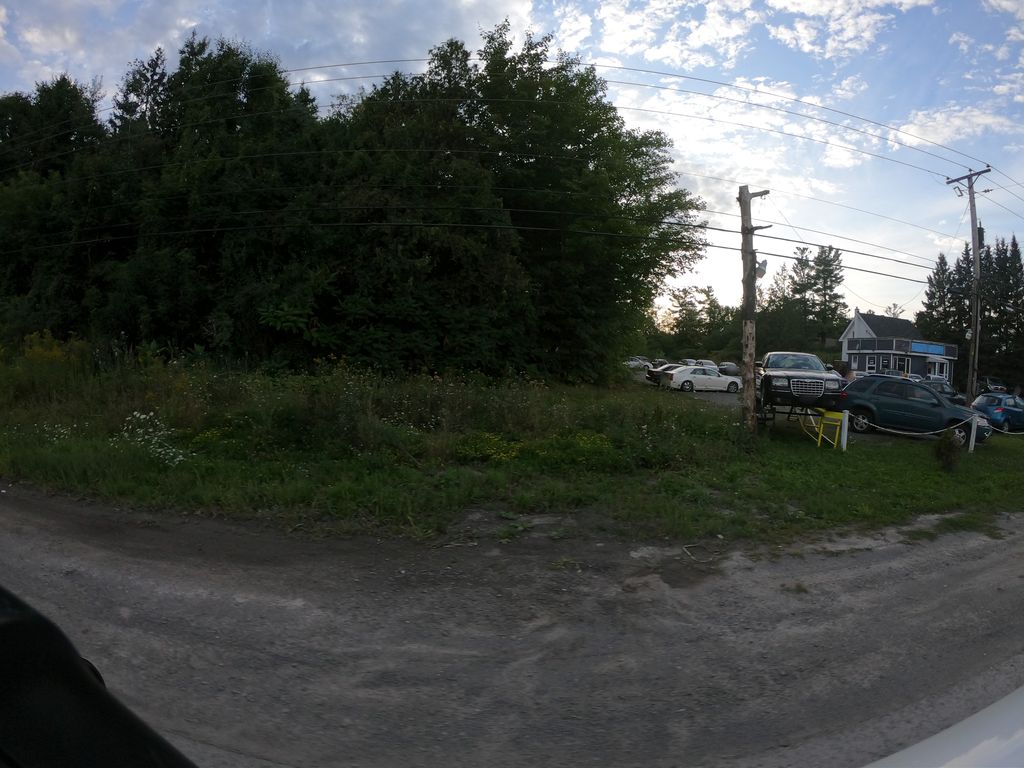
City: ottawa-gatineau